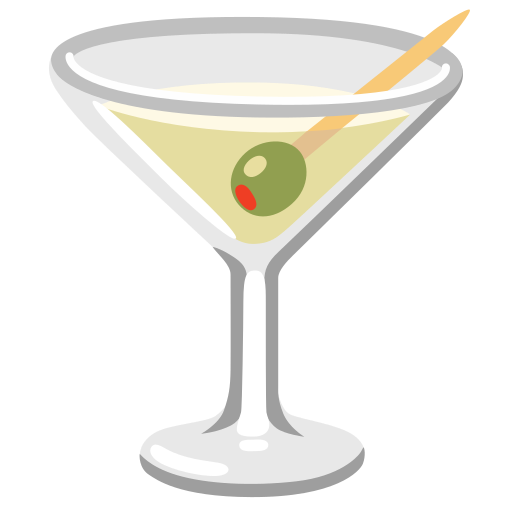
Emoji: 🍸